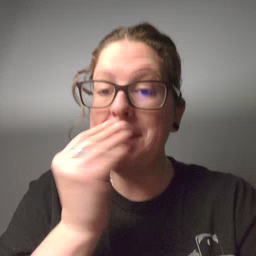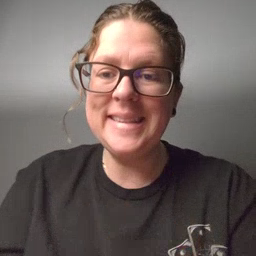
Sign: napkin